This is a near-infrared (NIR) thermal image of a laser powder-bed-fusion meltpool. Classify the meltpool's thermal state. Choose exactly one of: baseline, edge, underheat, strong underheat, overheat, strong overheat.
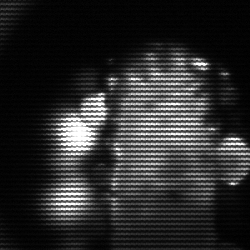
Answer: strong underheat